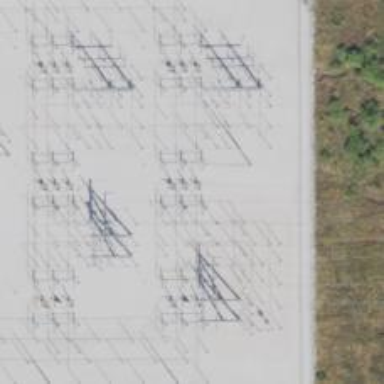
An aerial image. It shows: Switch used for power control.